Question: I have a list of course names and I want my users to select their order of preference for each one. So say we have 3 courses, each course would have a drop-down list alongside it, with the options of '1st choice', '2nd choice', '3rd choice'.
Now here is the bit I'm stuck on. For arguments sake lets say the default is for the preference selection to be in the order they appear i.e. the top course's drop-down is set to '1st choice', middle course drop-down is set to '2nd choice' and the bottom course is set to '3rd choice'.
If the user changes the middle course to '1st choice', then the top course's drop-down should automatically change to '2nd choice' and the bottom course would remain as '3rd choice'.
If the user then changed the bottom course's drop-down to '1st choice', the middle course's drop-down would change to '3rd choice' and the top course's drop-down would remain as '2nd choice'.
Below is a diagram to help explain the flow. So the user changes which course is their '1st choice' each time.

Here is the basic html before any JQuery
'''
<ul>
<li>
<select>
<option>1st Choice</option>
<option>2nd Choice</option>
<option>3rd Choice</option>
</select>
Course a</li>
<li>
<select>
<option>1st Choice</option>
<option>2nd Choice</option>
<option>3rd Choice</option>
</select>
Course b</li>
<li>
<select>
<option>1st Choice</option>
<option>2nd Choice</option>
<option>3rd Choice</option>
</select>Course c</li>
</ul>
'''
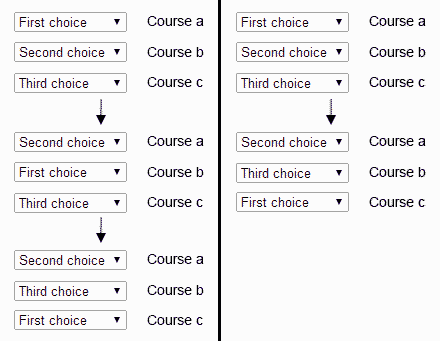
Answer: I've found a plugin called selectPool that does what I need:
<URL>
I've put together a demo, including a fix as the original plugin didn't work. I changed $this from 'this.filter("select");' to '$('select',this);'
<URL>